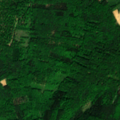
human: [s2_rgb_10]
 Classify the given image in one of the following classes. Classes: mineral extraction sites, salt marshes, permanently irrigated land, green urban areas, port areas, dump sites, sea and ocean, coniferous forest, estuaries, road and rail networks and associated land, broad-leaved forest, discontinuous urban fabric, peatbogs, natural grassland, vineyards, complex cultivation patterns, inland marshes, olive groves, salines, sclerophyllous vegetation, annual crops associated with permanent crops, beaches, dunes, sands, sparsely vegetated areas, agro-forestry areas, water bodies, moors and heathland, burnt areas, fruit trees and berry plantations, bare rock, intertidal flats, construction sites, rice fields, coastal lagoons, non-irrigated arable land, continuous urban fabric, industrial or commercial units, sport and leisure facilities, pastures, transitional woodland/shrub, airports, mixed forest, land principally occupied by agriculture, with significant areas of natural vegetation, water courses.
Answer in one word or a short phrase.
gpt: vineyards, broad-leaved forest, mixed forest